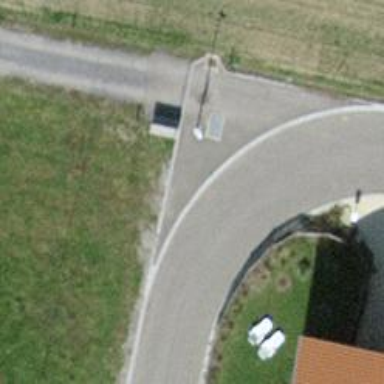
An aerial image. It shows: Smoothly paved residential road.